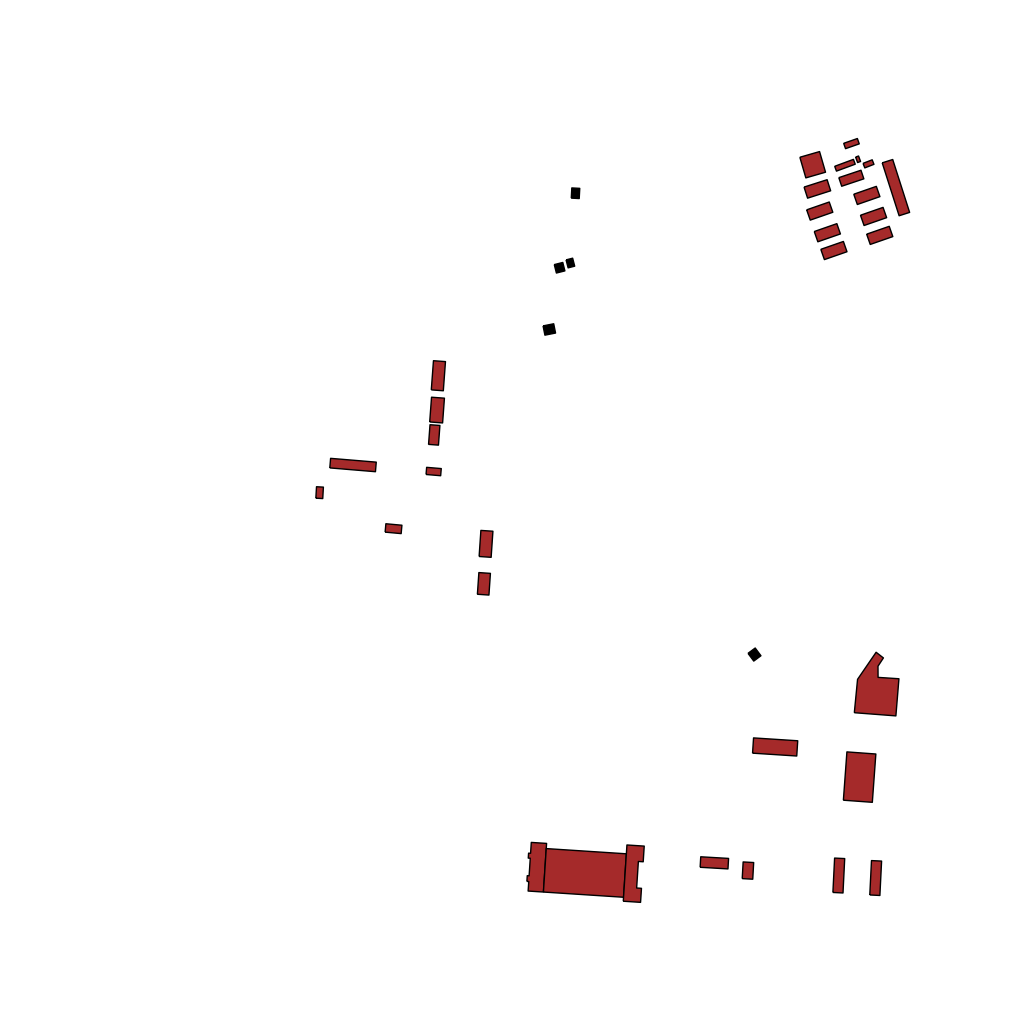
Tags: overhead vector_map, industrial, recreation, residential, individual_rise, low_rise, density_1, Building, Facility, 1.0 km²